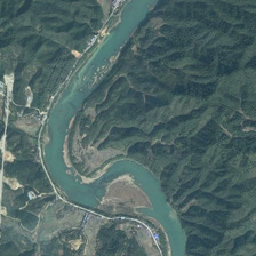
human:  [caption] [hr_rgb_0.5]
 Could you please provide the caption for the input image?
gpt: Blue rivers and green mountains

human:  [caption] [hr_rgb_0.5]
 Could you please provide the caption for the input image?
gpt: The river is blue and the hills are green.

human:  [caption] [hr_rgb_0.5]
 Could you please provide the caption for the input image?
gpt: The river is blue and the mountain is green.

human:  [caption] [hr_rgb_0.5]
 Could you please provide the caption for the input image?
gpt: The river is blu e and the hills are green.

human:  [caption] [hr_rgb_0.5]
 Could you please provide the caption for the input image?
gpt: The river is blue and the mountain is green.